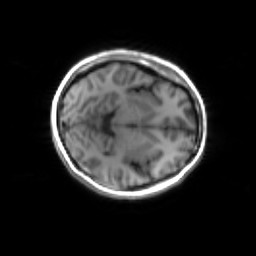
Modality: inplaneT1
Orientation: axial
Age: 22
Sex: female
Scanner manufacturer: siemens
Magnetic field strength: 3 T
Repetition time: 1.2 s
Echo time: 0.00251 s